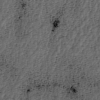
Label: not_dusty